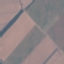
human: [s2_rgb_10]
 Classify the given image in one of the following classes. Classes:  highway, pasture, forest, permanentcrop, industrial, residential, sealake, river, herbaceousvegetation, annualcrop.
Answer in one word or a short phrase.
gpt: AnnualCrop